Question: I'm trying to stop the tree from collapsing or expanding when the user double clicks a column on a tree. It should only be allowed if the user clicks on the first column.

See, if a user double clicks the checkbox on node2 world1, the tree expands or collapses. I don't want that to happen. My tree needs SWT.FULL_SELECTION to detect the clicks on each of the columns, so that's not the way to go.
My listener looks like this
'''
tree.addTreeListener(new TreeListener() {
@Override
public void treeExpanded(TreeEvent e) {
TreeItem parent = (TreeItem) e.item;
Point p = new Point (e.x, e.y);
int column = CheckboxClickListener.getColumn(p,parent);
if (column > 0) {
e.doit = false;
}
}
@Override
public void treeCollapsed(TreeEvent e) {
TreeItem parent = (TreeItem) e.item;
Point p = new Point (e.x, e.y);
int column = CheckboxClickListener.getColumn(p,parent);
if (column != 0) {
e.doit = false;
}
}
});
'''
Problem is, the mouse event that generated the click is not the same as the TreeEvent that expands the tree. Thus, the e.x and e.y are both zero, making my Point detection useless. Listening to the mouse event and maintaining the last x and y to check here in the TreeExpand event seems bug-prone since the user may also expand the tree using the keyboard (thus the x and y may not reflect the user action). I also considered adding a time constraint to check that but seems like a bad way to handle the issue.
How can I detect which mouse event triggered the expand event?
PS: e.doit=false does nothing, even outside the if condition, so help with stopping the tree from expanding/collapsing would be appreciated as well :)
Thank you!
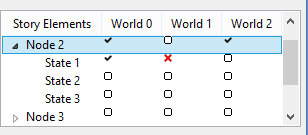
Answer: I found someone saying this is a bug at this link <URL>
The following code stops the tree from expanding on doubleclick but I'm not sure why or what are the side effects.
'''
tree.addListener (SWT.MeasureItem, new Listener(){
@Override
public void handleEvent(Event event) {}
});
'''
This stops the expanding when doubleclicking ANY column. Clicking on the small arrow at the left of the TreeItem still expands the tree (as it should).